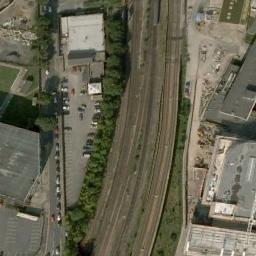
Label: railway